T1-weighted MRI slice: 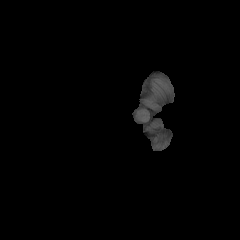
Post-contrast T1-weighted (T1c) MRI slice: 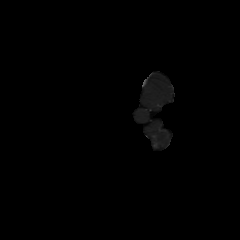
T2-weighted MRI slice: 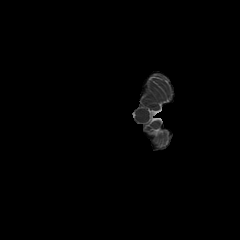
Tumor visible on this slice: no